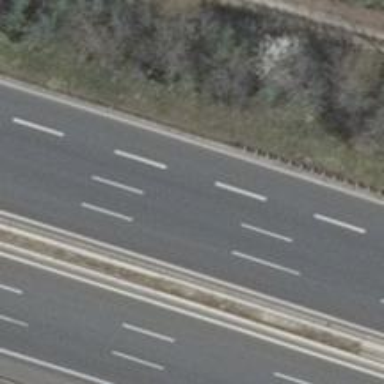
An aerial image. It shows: Asphalt motorway.